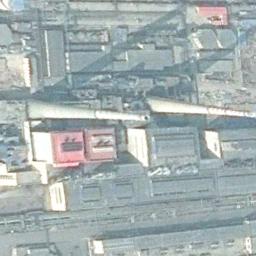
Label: thermal_power_station